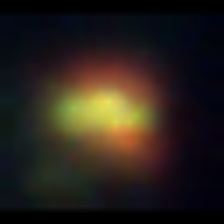
Taxon: NanoPlankton
Group: Other